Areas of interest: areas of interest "Shopping Mall"
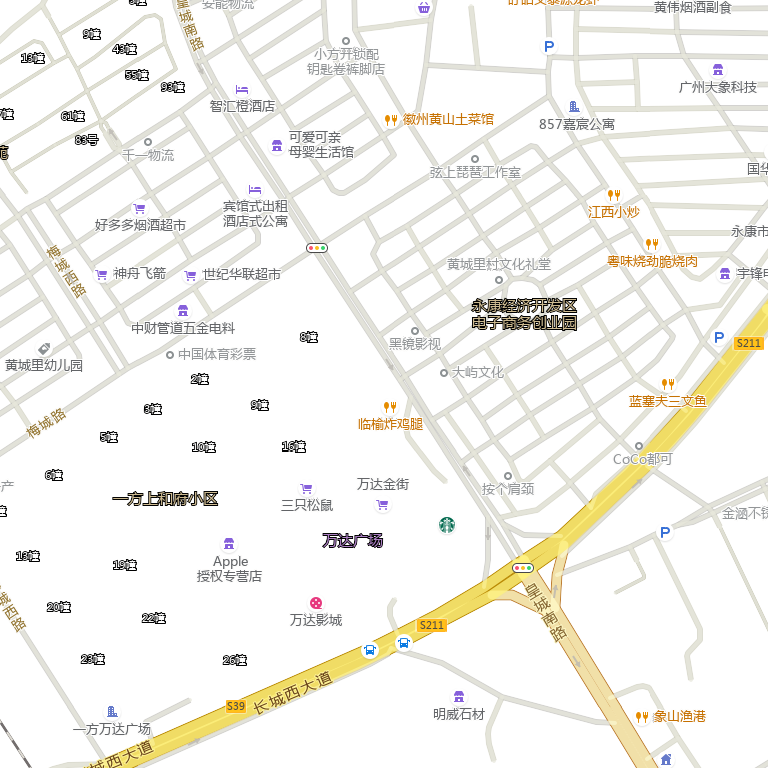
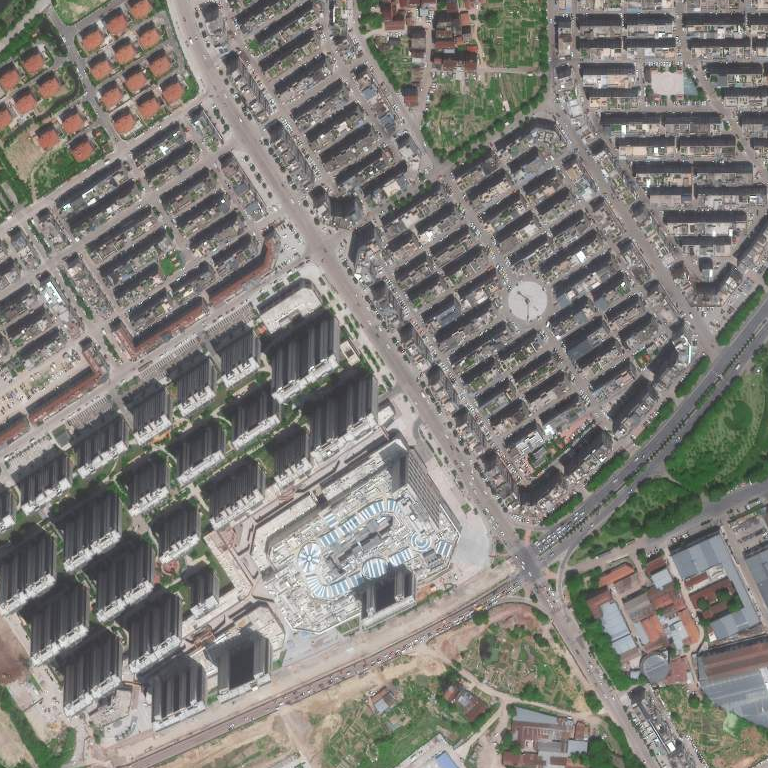